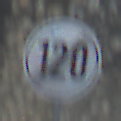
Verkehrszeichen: EndeGeschwindigkeit120
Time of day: MorningAfternoon
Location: Outdoor (Suburban)
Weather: PartlyCloudy
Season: NotSpecified
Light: Natural